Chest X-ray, AP view. Patient: 10 years old, sex M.
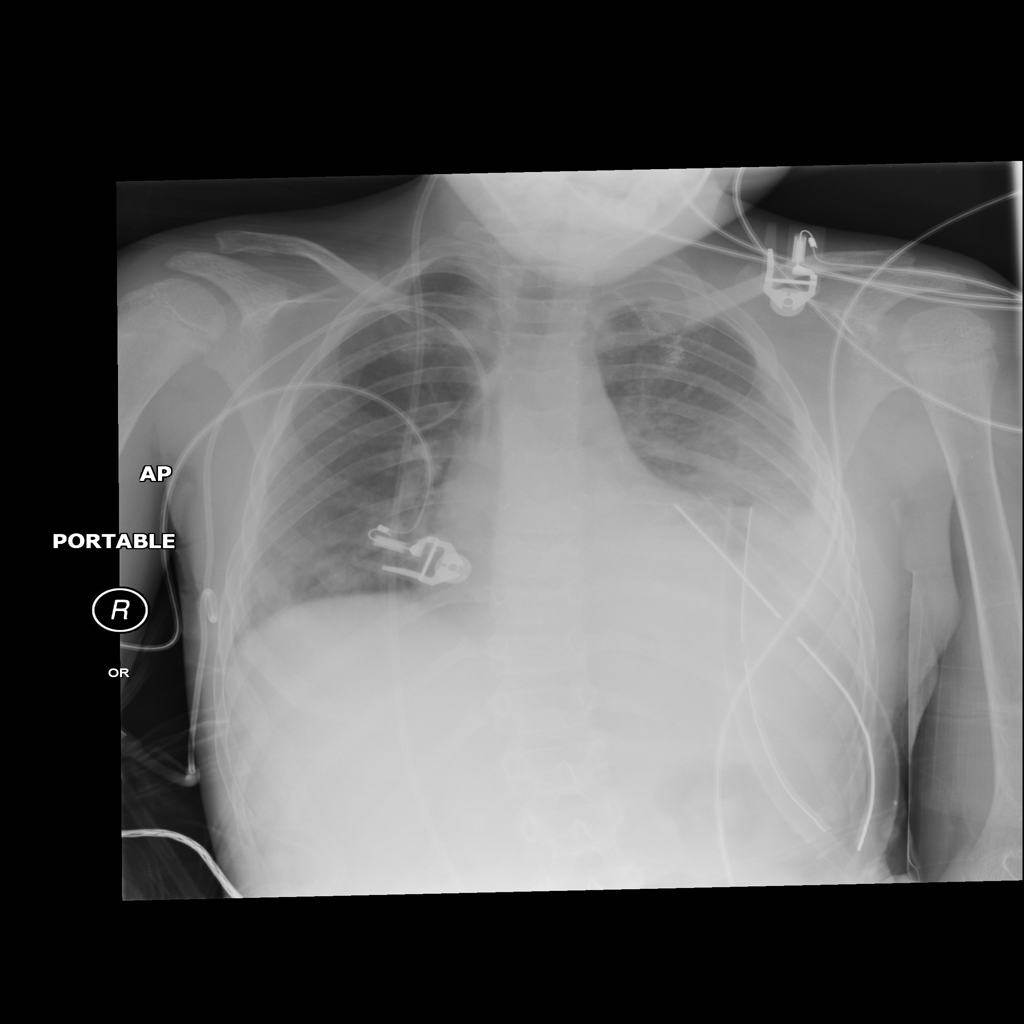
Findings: Atelectasis, Consolidation, Effusion, Infiltration, Pneumothorax